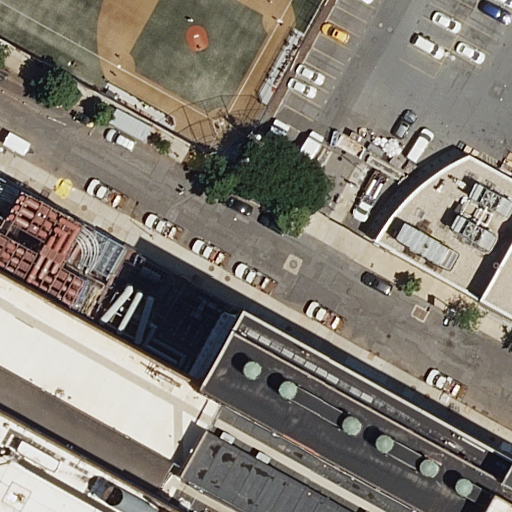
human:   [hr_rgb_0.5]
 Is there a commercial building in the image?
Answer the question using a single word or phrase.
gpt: no

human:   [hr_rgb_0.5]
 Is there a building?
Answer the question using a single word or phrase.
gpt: yes

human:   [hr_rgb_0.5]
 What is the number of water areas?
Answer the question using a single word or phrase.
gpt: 0

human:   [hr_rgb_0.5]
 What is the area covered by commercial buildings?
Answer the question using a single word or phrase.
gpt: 0m2

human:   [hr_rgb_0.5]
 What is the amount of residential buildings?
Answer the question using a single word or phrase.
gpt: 1

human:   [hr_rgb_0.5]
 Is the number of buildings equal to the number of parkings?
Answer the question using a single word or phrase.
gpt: no

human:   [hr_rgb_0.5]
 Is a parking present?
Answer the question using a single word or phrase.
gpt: yes

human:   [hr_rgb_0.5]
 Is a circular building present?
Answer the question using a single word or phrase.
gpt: no

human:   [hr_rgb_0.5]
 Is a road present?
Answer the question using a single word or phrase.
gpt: yes

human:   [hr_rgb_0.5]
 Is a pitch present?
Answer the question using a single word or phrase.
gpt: yes

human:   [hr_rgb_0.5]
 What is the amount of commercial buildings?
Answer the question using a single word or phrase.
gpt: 0

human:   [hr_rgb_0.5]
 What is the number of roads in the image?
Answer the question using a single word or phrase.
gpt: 4

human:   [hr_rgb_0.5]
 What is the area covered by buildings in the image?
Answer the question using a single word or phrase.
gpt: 5655m2

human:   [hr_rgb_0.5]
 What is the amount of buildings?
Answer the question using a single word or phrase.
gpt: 2

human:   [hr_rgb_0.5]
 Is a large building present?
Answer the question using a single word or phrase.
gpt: yes

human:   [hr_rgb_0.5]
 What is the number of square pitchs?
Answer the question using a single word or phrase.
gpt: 0

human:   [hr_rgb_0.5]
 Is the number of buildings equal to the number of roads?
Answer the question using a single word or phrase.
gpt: no

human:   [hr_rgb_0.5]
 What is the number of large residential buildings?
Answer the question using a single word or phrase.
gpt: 1

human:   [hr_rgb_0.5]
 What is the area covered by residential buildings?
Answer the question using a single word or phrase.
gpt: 5599m2

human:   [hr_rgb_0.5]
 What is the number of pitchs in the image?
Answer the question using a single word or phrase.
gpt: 1

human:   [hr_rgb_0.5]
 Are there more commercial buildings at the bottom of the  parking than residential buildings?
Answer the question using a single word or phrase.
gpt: no

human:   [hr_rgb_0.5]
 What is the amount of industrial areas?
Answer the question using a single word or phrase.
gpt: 1

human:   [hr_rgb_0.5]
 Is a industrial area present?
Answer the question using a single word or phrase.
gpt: yes

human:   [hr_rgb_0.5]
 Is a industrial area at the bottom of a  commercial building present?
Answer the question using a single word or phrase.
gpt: no

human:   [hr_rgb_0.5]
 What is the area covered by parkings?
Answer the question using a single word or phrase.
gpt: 350m2

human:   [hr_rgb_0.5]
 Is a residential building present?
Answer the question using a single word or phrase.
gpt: yes

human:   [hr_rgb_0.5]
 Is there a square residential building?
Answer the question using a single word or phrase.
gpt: no

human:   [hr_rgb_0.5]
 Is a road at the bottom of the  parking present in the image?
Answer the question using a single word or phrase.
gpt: yes

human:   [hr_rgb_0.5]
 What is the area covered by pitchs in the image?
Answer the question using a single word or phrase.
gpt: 61m2

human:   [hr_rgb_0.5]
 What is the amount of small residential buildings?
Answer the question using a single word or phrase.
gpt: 0

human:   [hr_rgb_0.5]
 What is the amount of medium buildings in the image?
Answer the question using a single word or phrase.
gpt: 0

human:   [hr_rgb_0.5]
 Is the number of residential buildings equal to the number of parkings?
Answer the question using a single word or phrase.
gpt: yes

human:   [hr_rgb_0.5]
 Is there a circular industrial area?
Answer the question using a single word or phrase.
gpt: no

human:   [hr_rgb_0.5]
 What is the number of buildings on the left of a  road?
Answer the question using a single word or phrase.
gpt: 1

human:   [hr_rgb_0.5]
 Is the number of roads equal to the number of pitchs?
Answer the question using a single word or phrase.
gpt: no

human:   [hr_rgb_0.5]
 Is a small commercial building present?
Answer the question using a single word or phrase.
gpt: no

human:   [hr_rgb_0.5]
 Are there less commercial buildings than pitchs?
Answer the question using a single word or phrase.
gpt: yes

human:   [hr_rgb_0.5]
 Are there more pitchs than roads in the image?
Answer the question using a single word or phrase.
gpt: no

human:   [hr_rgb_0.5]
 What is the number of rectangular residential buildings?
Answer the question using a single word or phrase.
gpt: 0

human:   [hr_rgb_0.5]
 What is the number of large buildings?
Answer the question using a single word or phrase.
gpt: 1

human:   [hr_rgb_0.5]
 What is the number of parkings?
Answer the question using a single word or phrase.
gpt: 1

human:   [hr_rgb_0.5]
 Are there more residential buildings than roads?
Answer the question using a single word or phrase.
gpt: no

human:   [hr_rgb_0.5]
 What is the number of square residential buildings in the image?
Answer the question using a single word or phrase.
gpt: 0

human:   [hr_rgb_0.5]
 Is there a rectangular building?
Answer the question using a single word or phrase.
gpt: yes

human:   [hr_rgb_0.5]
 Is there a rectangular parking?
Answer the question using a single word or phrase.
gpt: no

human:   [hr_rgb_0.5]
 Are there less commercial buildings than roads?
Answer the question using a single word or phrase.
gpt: yes

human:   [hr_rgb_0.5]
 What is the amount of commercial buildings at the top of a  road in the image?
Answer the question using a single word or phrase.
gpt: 0

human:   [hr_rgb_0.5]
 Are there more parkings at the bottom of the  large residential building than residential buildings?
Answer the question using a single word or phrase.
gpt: no

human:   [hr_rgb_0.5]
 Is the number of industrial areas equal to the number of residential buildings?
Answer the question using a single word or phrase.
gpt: yes

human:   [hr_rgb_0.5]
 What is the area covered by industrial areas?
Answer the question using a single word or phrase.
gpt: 10218m2

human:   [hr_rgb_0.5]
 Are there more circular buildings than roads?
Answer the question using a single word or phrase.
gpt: no

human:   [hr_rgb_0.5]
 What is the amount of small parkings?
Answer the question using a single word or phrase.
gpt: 0

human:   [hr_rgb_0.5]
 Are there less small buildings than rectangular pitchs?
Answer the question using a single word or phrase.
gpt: no

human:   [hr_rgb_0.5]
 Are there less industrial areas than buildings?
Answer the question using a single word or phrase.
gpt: yes

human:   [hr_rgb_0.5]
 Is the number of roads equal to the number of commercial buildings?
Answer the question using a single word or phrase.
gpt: no

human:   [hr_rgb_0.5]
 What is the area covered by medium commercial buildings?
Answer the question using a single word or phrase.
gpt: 0m2

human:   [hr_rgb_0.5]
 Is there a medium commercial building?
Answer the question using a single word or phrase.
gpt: no

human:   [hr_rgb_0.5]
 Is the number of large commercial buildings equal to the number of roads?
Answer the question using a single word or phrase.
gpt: no

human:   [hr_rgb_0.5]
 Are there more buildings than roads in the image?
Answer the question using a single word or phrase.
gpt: no

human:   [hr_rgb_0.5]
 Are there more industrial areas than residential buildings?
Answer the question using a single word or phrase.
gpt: no

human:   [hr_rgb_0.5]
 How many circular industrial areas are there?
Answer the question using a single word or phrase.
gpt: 0

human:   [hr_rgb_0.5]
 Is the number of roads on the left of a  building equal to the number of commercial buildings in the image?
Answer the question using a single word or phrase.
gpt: no

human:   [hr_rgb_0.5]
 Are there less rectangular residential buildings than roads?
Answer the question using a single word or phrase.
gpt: yes

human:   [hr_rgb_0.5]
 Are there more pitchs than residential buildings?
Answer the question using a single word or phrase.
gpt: no